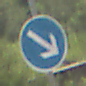
Verkehrszeichen: VorgeschriebeneVorbeifahrtRechts
Umgebung: Outdoor, Nature
Tageszeit: Midday
Wetter: PartlyCloudy
Licht: Natural
Jahreszeit: NotSpecified
Kontrast: HighContrast